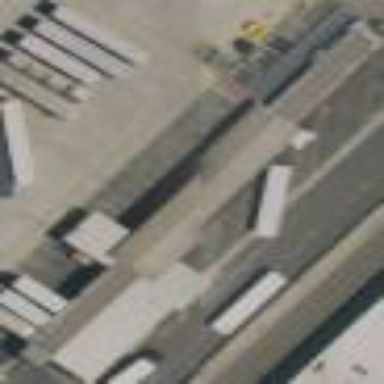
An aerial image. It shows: Warehouse.